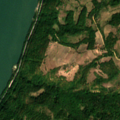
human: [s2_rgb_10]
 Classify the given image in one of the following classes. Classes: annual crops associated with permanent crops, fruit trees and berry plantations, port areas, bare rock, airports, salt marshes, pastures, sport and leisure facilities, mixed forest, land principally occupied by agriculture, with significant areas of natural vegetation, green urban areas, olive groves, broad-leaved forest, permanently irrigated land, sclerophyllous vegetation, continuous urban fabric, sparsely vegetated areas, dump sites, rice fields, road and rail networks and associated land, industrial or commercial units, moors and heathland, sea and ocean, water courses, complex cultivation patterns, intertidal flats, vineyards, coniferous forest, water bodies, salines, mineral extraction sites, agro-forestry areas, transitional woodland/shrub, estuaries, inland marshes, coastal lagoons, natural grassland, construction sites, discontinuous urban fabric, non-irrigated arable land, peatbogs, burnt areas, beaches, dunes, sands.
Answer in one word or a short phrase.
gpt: land principally occupied by agriculture, with significant areas of natural vegetation, broad-leaved forest, transitional woodland/shrub, water courses